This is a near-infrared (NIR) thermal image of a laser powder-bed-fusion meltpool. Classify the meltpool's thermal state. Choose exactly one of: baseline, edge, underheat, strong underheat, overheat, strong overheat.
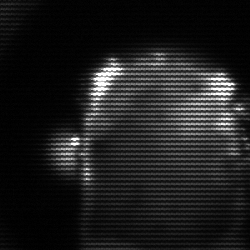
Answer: baseline